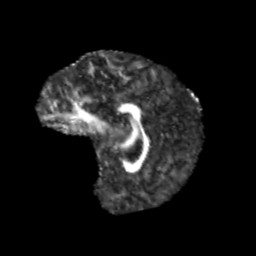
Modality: FA
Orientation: sagittal
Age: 12
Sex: female
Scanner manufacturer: siemens
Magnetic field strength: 3 T
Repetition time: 3.8 s
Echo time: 0.07 s